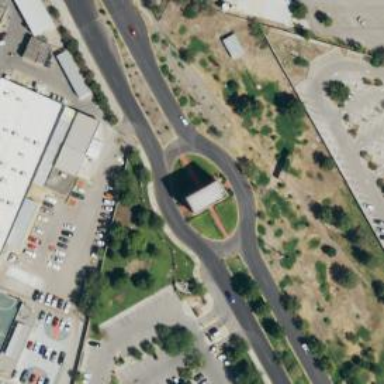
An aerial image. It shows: Secondary road with asphalt surface leading to roundabout.